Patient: sex M, age 75
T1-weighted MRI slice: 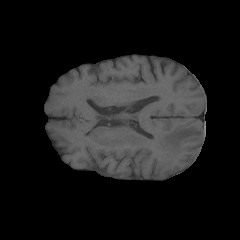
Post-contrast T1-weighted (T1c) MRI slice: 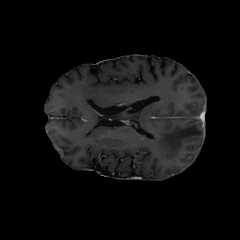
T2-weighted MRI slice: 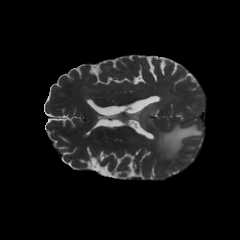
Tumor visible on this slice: yes
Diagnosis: Glioblastoma, IDH-wildtype
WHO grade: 4